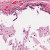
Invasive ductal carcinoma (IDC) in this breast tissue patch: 0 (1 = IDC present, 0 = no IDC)